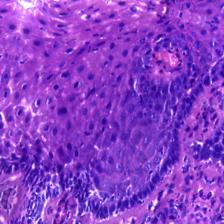
Diagnosis: OSCC